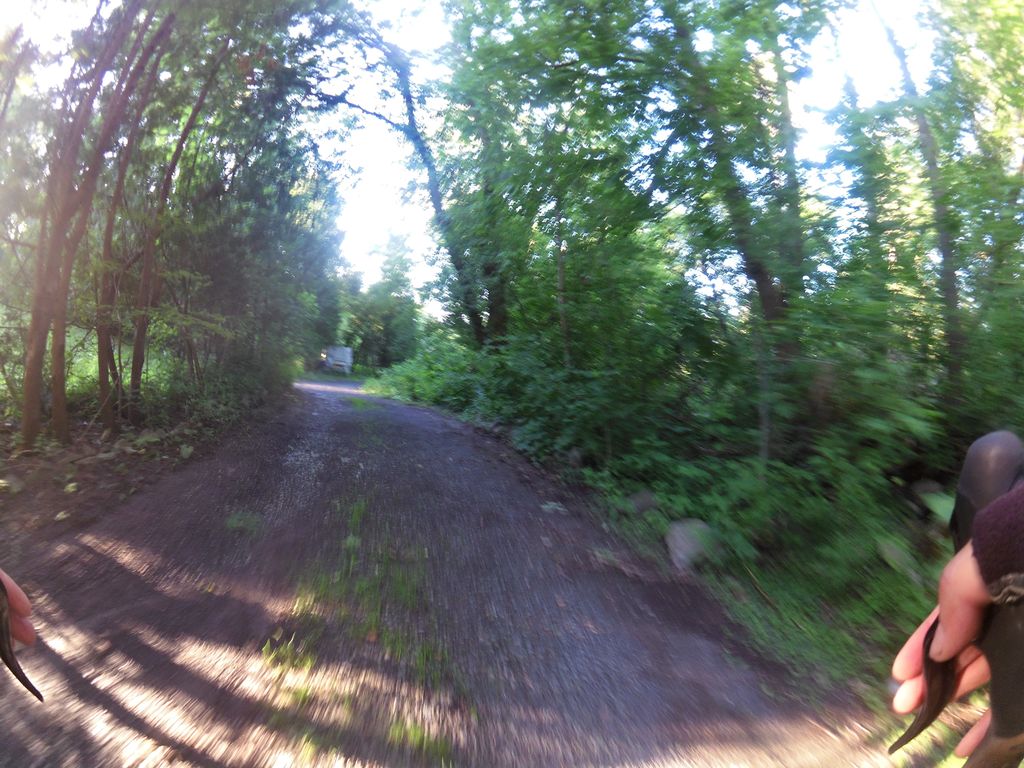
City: ottawa-gatineau